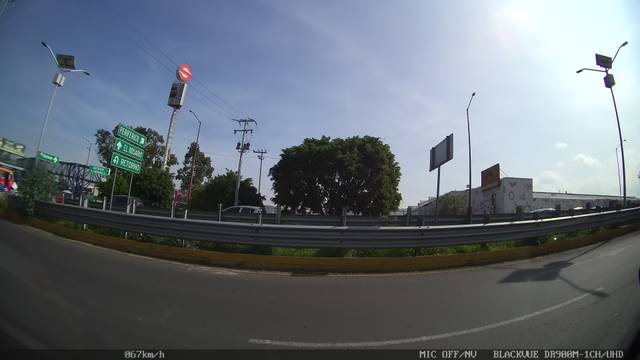
Region: Mexico
Coordinates: 19.534, -99.186